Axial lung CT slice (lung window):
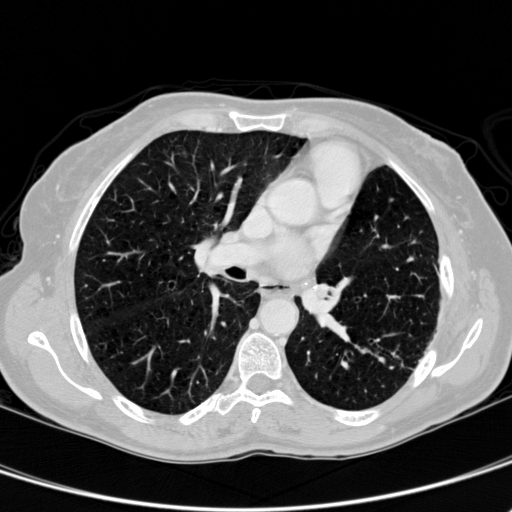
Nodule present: no